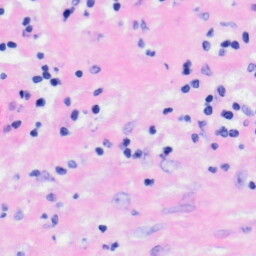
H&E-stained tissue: Liver